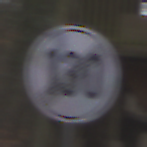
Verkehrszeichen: EndeGeschwindigkeit130
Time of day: MorningAfternoon
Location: Outdoor (Nature)
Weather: Overcast
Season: Autumn
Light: Natural